Platform: macOS
Application: Arc Browser
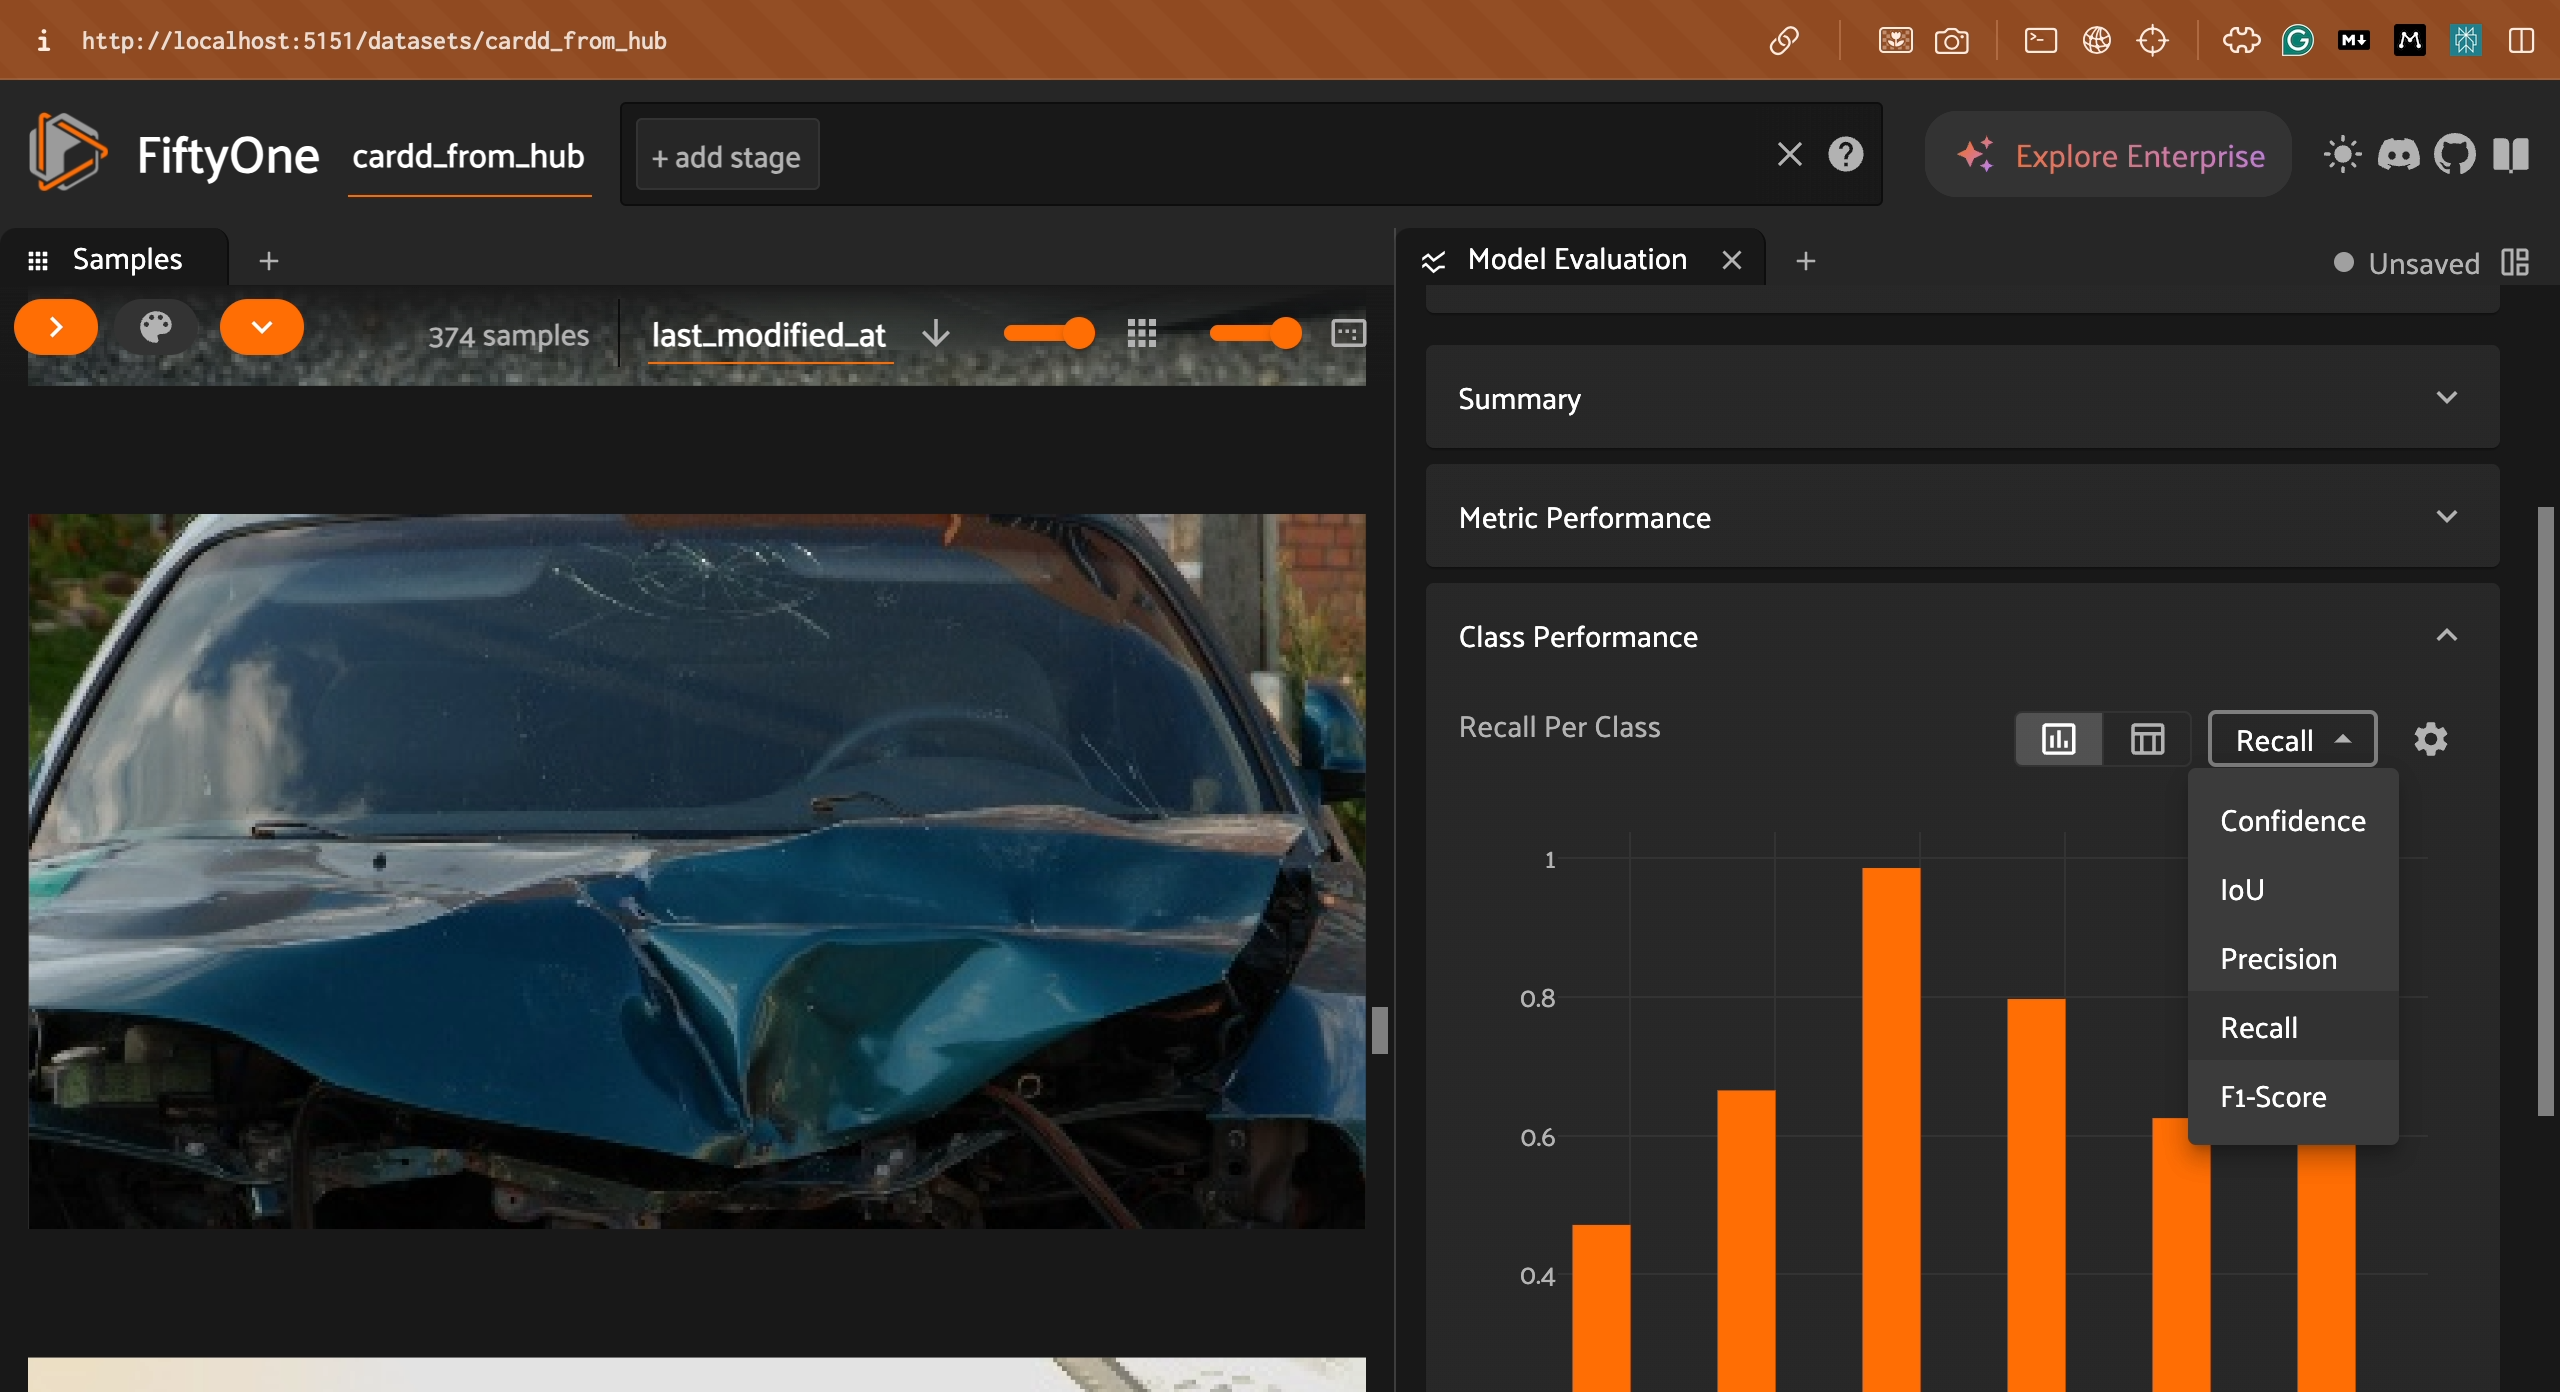
task_description: Open the model performance metric menu in the per class model performance card
action_type: click
element_info: Menu Item
steps_since_start: 1

task_description: Load per class performance for the Confidence metric
action_type: select
element_info: Menu Item
steps_since_start: 1

task_description: Load per class performance for the IoU metric
action_type: select
element_info: Menu Item
steps_since_start: 1

task_description: Load per class performance for the Precision metric
action_type: select
element_info: Menu Item
steps_since_start: 1

task_description: Load per class performance for the Recall metric
action_type: select
element_info: Menu Item
steps_since_start: 1

task_description: Load per class performance for the F1-Score metric
action_type: select
element_info: Menu Item
steps_since_start: 1